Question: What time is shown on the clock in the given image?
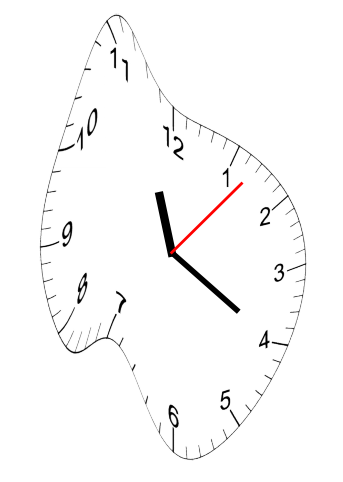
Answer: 11:20:07